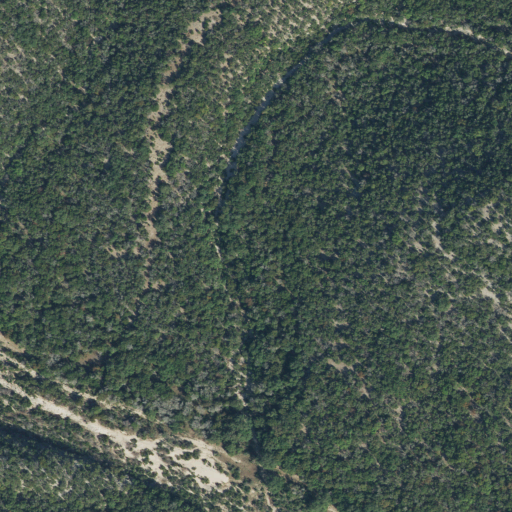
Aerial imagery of valley in Texas named Slide Canyon containing evergreen forest, shrub, and deciduous forest